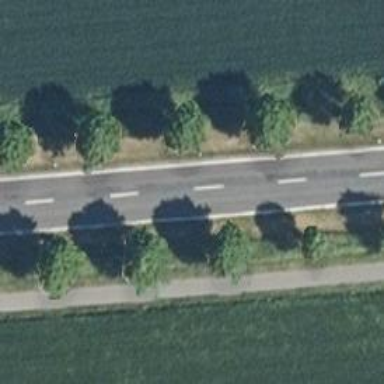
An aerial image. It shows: Row of broadleaved trees.